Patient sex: F
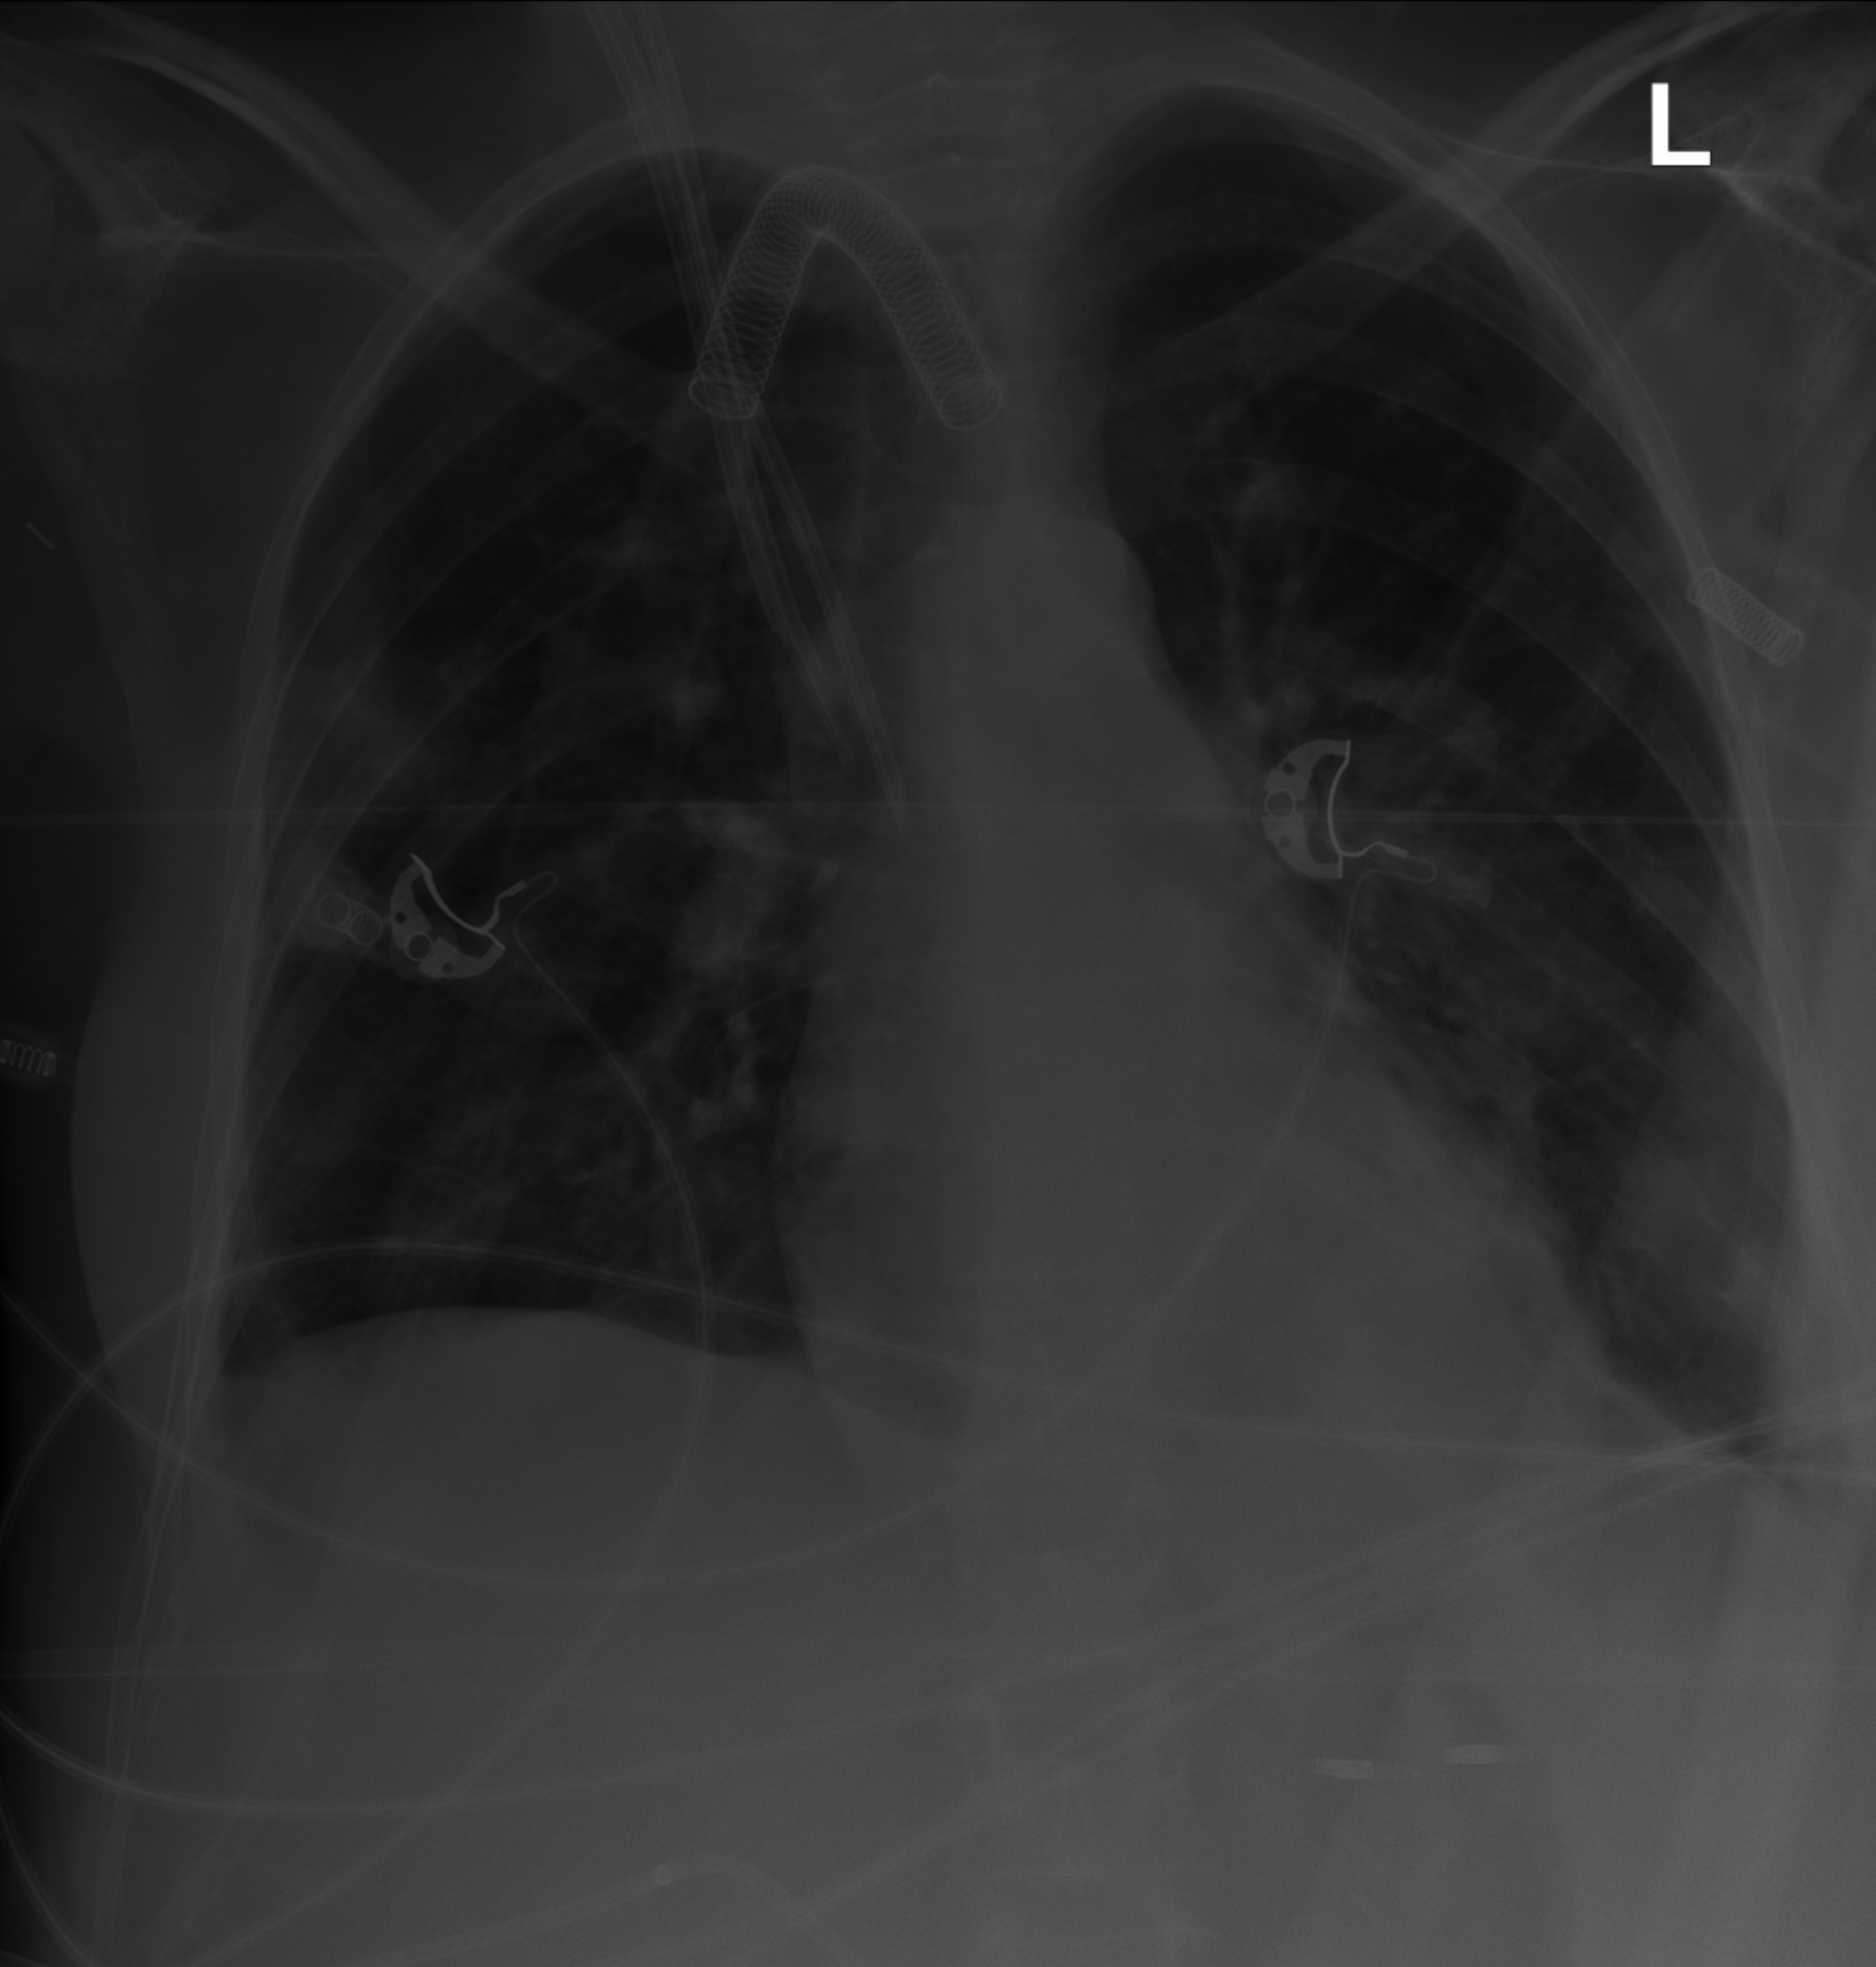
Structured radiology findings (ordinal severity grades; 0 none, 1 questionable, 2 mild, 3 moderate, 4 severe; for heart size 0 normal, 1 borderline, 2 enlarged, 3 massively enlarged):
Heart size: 0
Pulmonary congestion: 0
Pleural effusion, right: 0
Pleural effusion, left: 0
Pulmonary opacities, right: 0
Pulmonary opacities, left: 0
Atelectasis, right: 0
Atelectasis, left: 2